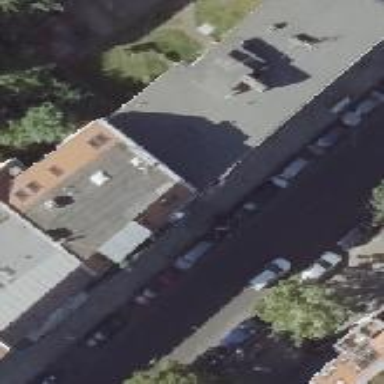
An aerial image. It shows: Yellow apartments with distinctive double saltbox roof shape.